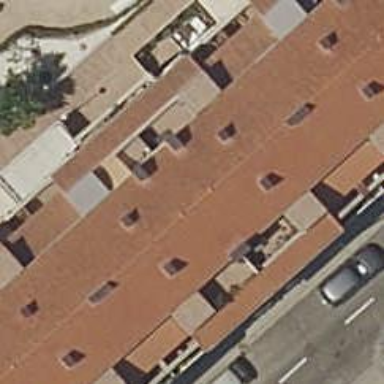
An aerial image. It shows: Residential building.